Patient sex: F
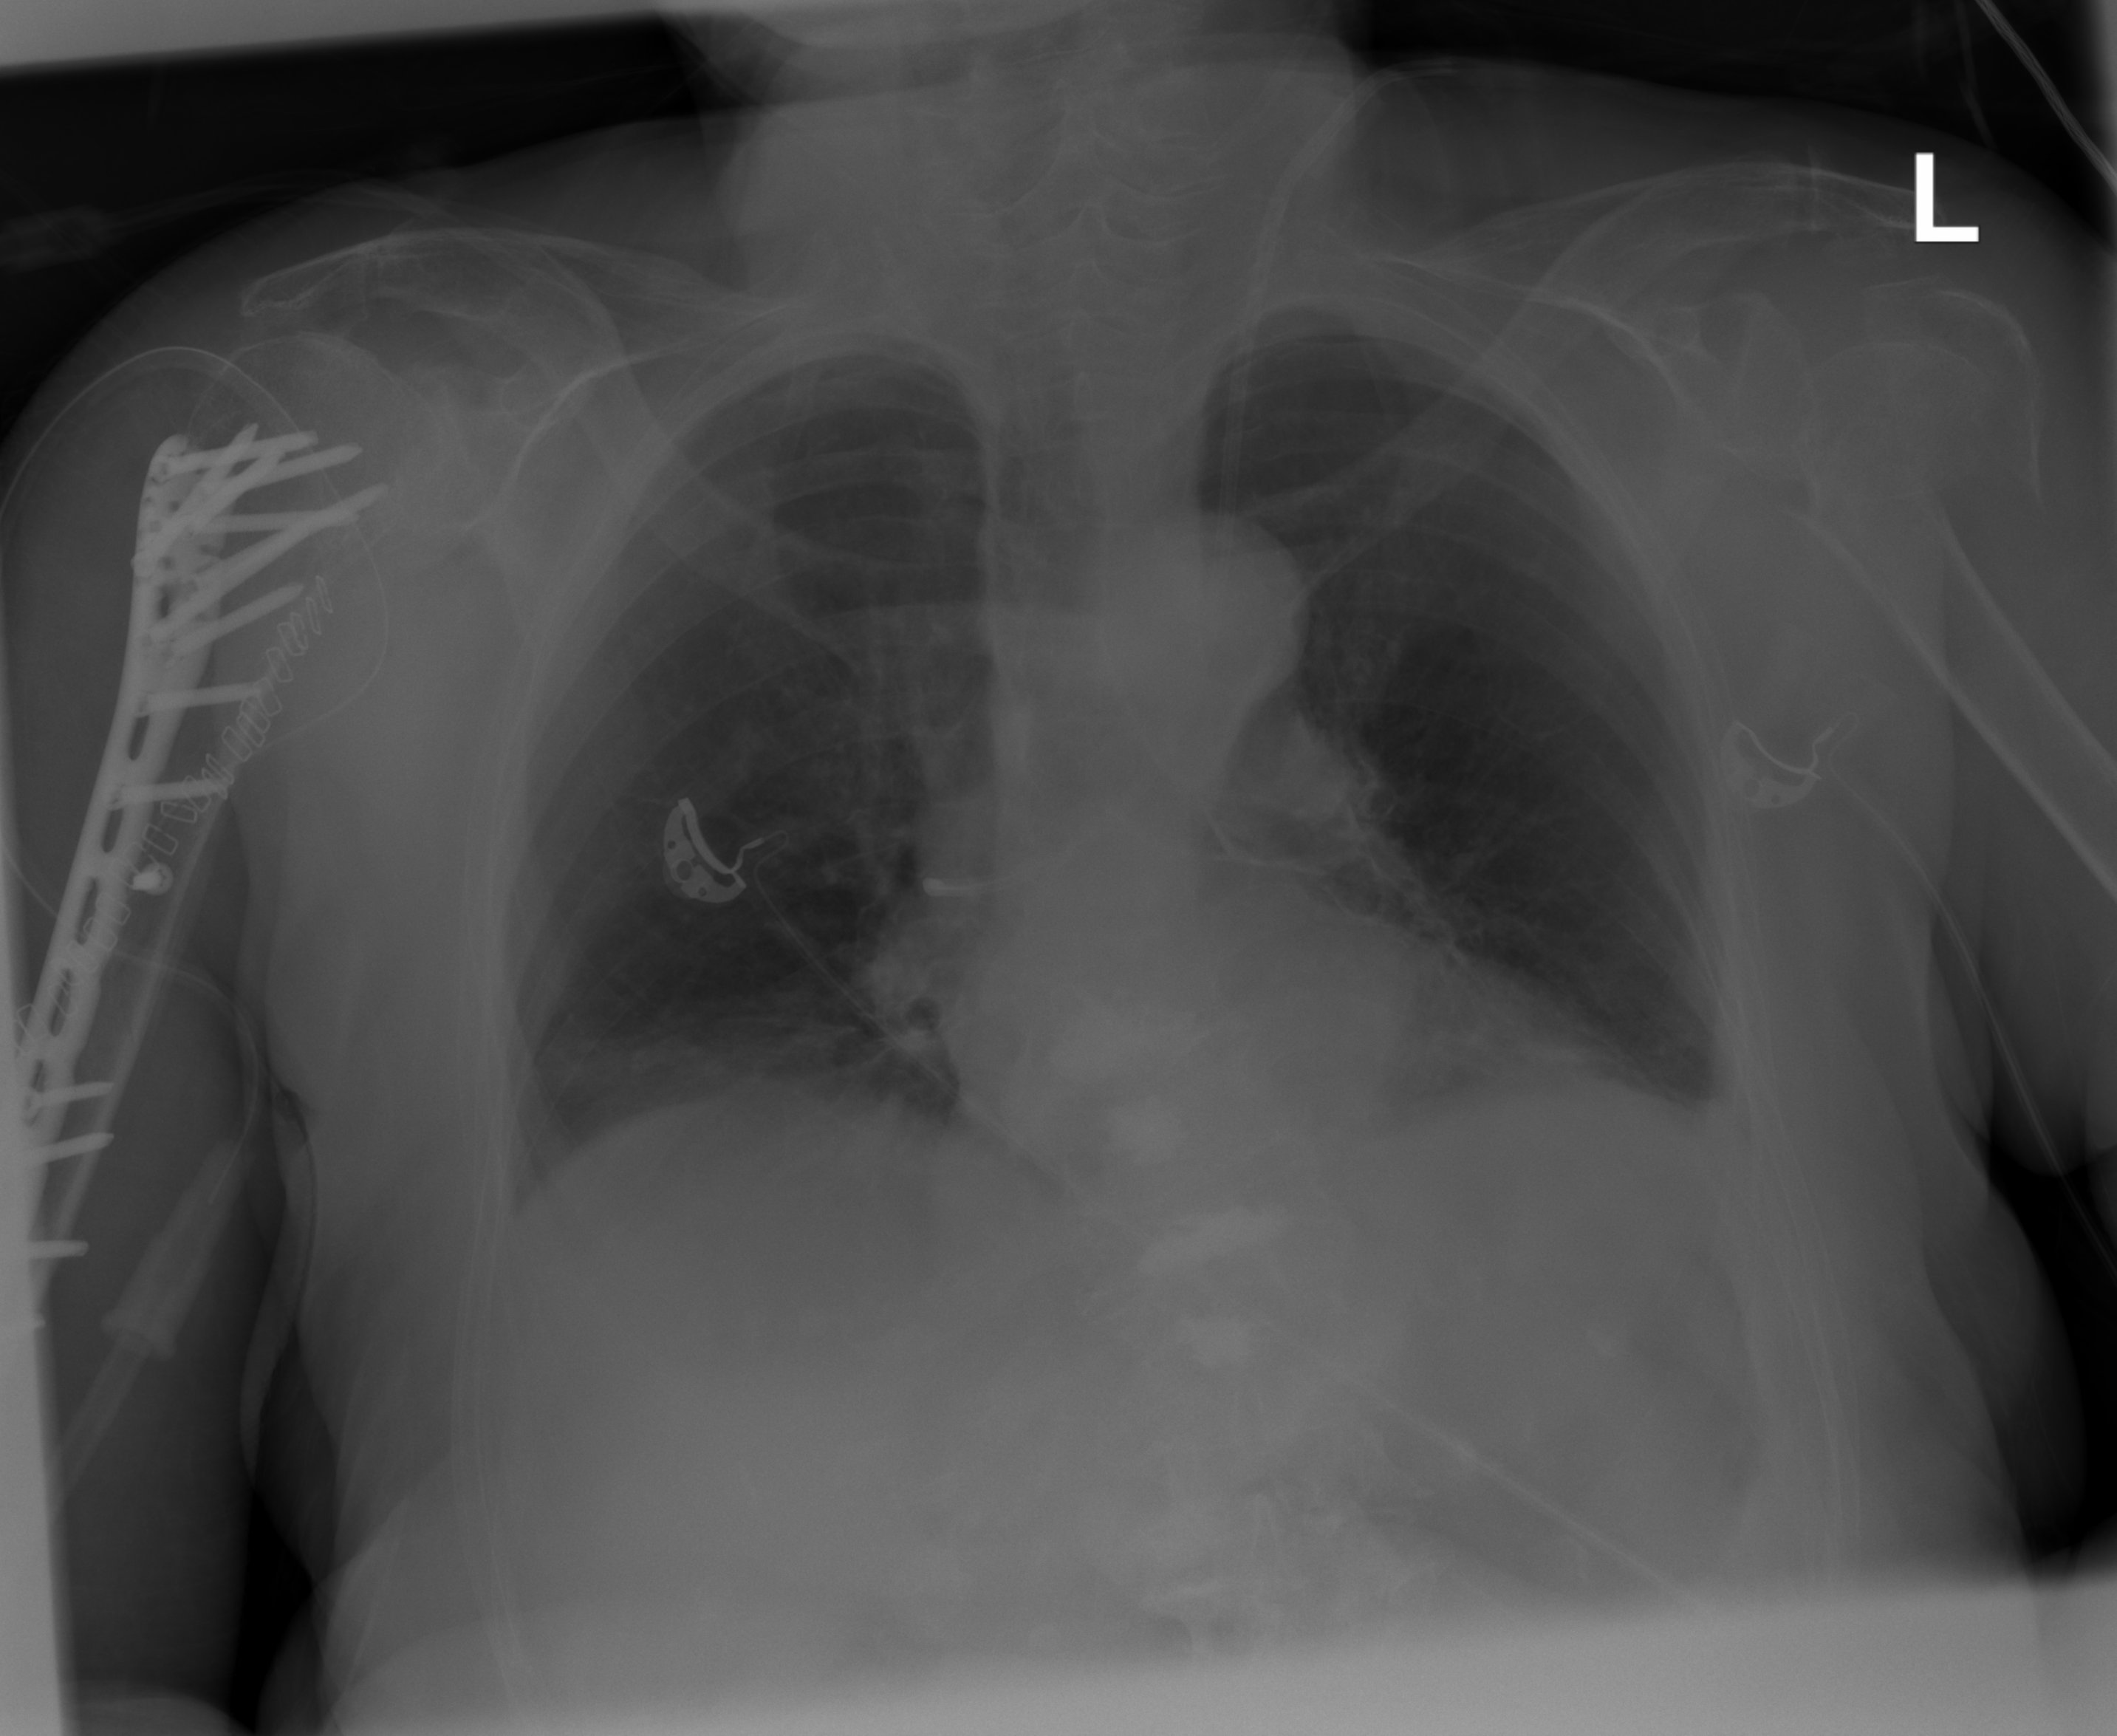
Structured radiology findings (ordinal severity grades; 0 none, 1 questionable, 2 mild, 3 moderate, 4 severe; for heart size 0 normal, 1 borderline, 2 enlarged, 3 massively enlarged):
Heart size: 0
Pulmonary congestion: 0
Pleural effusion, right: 0
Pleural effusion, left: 0
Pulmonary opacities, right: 0
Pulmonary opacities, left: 0
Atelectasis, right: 2
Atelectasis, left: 2